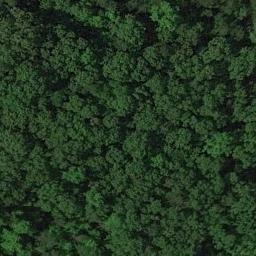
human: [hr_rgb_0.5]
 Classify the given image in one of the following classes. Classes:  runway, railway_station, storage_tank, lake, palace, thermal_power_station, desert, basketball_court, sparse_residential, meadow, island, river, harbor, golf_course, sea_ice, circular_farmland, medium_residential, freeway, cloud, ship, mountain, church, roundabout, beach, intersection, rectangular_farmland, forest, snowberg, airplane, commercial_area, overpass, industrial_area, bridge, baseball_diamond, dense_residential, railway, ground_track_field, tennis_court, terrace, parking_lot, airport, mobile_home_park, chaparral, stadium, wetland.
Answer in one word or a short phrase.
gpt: forest